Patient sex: M
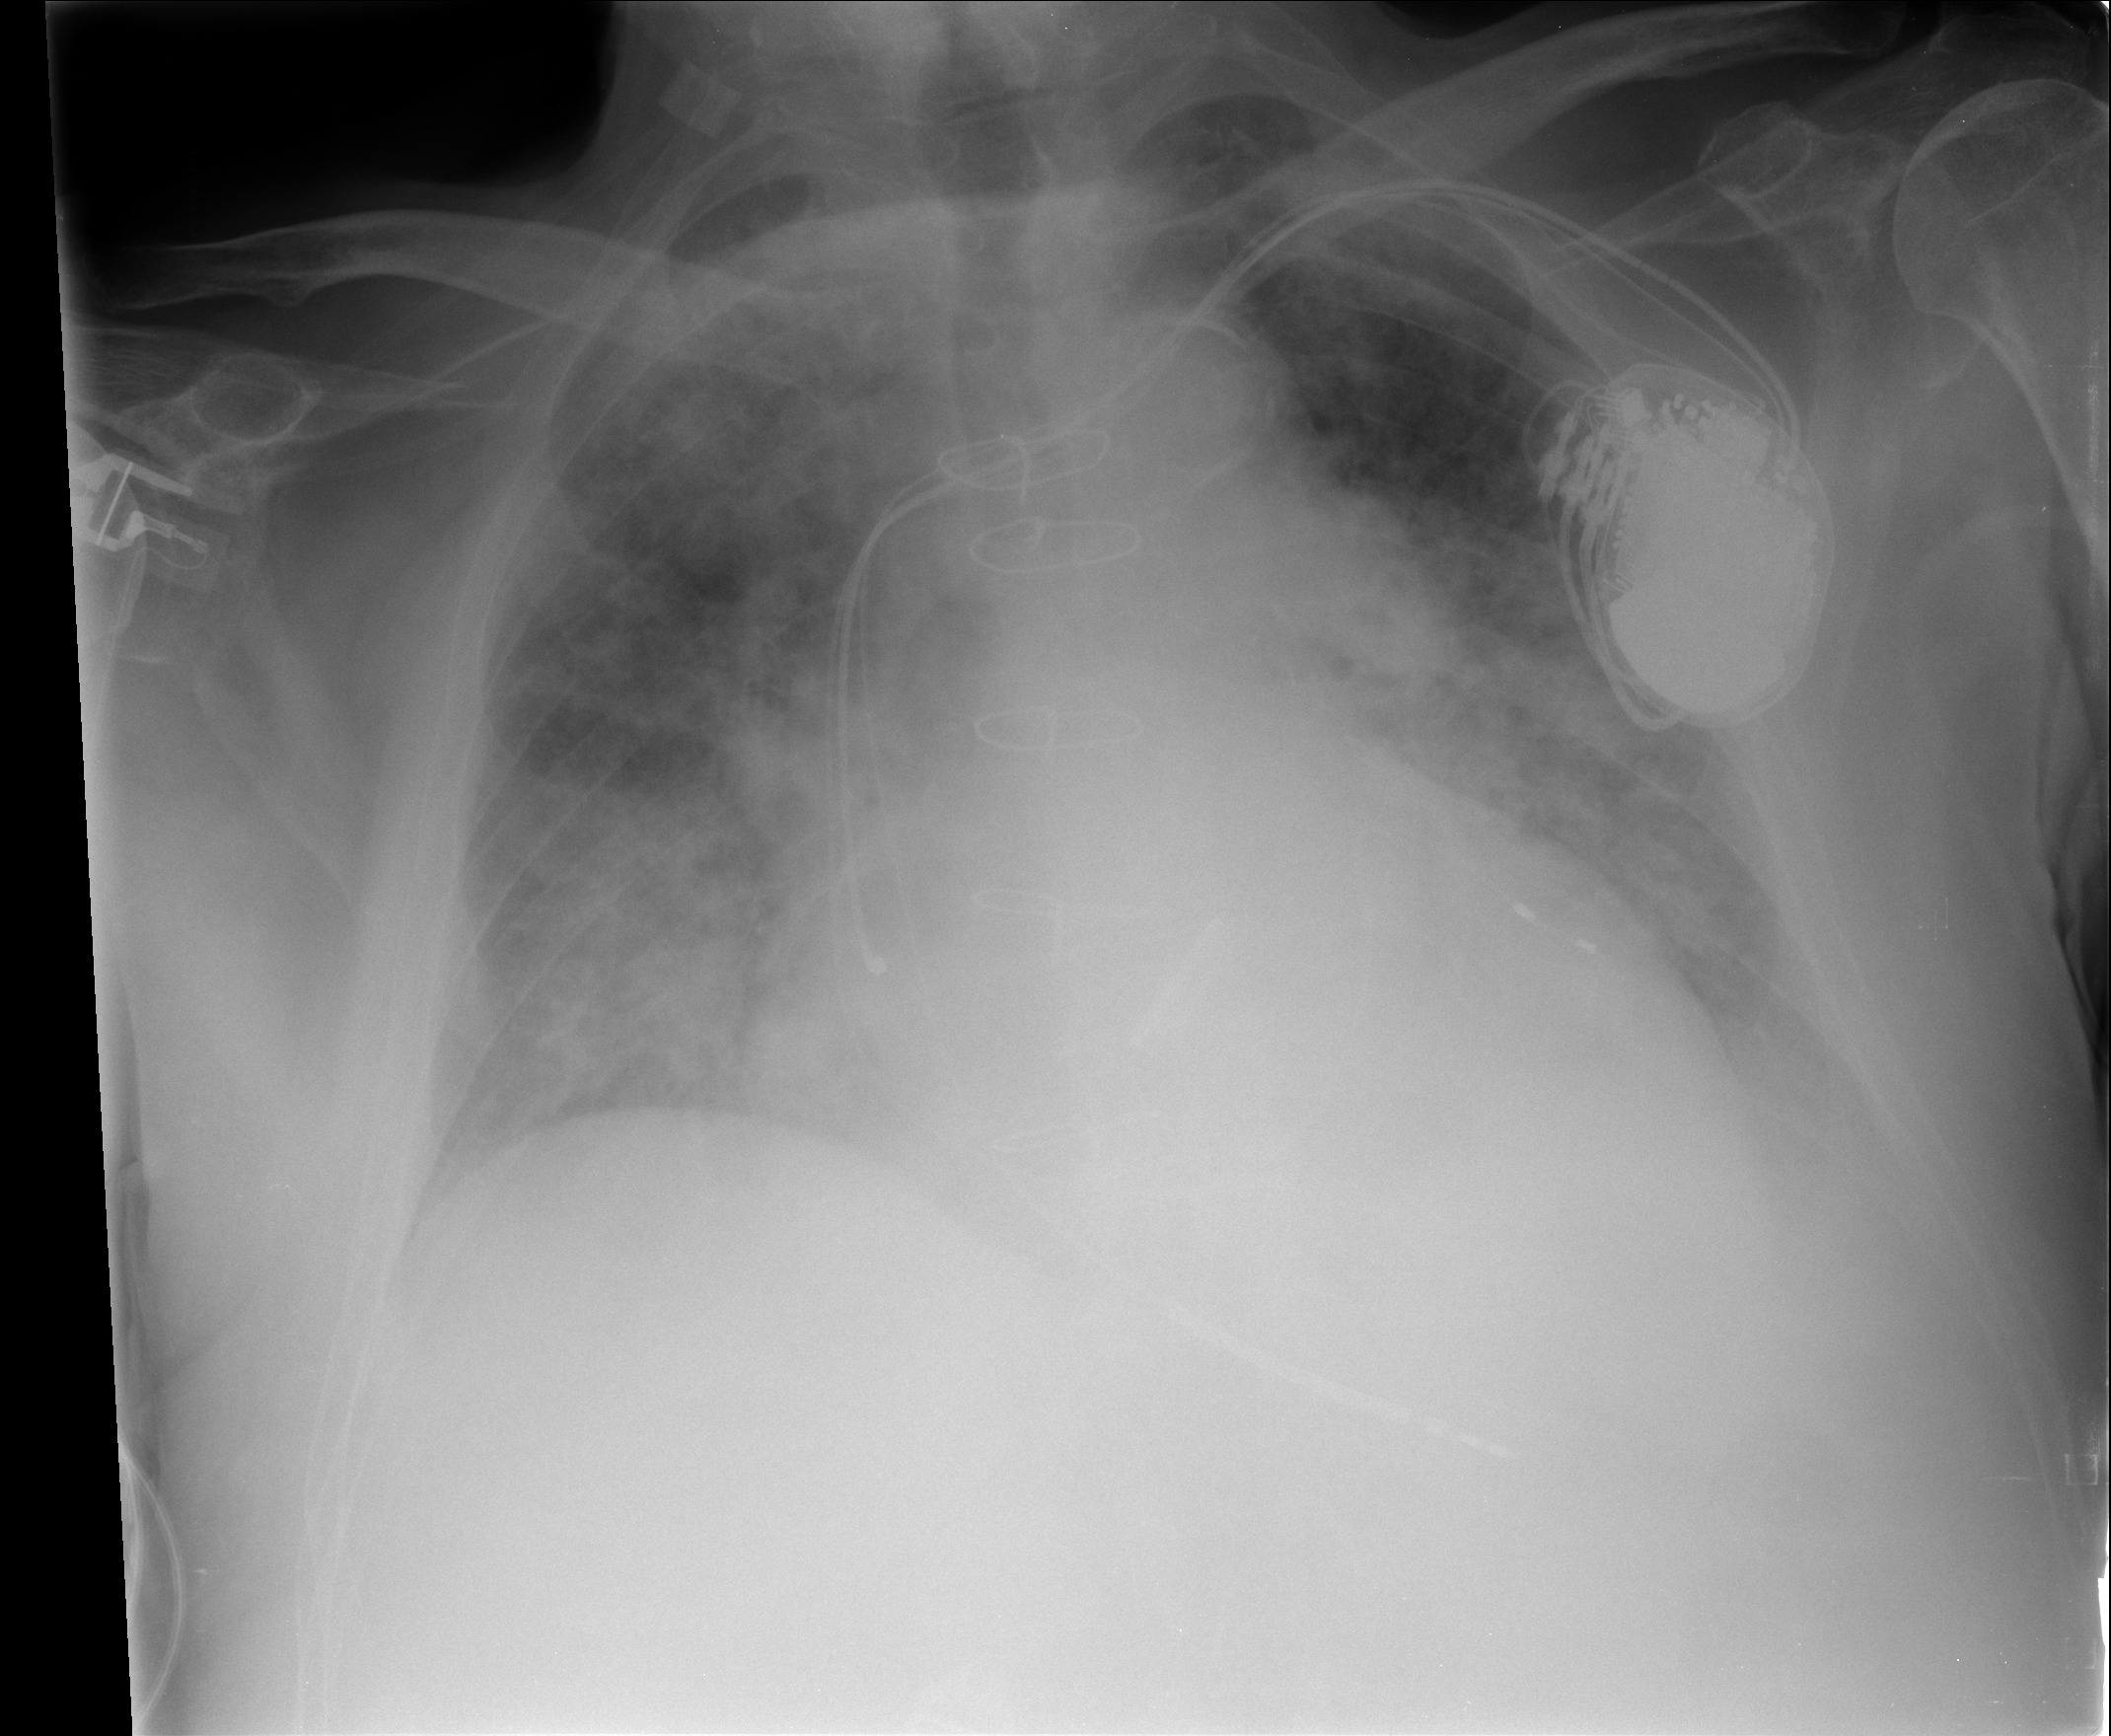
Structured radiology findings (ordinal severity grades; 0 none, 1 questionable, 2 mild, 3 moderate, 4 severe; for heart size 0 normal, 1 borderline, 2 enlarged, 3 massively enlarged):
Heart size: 2
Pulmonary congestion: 4
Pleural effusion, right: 0
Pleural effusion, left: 2
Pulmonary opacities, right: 4
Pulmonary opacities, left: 3
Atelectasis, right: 2
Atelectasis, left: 2